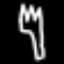
Label: fork